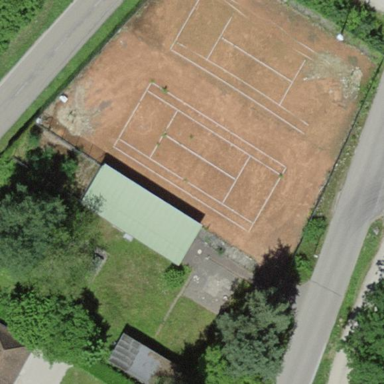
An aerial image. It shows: Fenced tennis court on pitch.